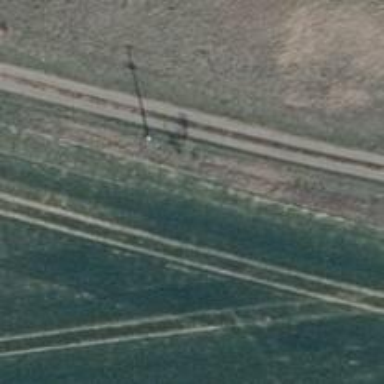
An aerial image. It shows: Power pole.